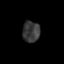
Tissue: prostate
Cell type: T cells
Senescence score: 0.3381
Nuclear area (px): 361
Mean DAPI intensity: 56.36